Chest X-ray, AP view. Patient: 43 years old, sex M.
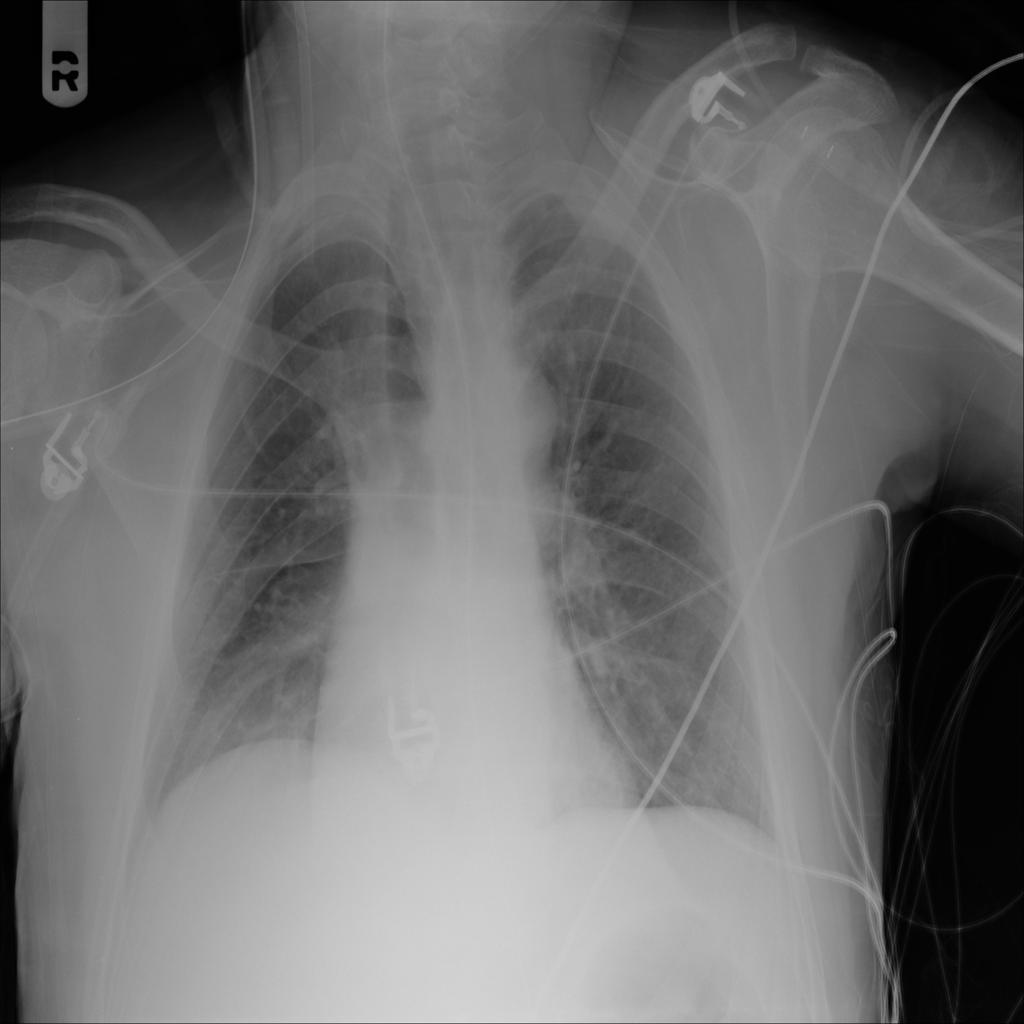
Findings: No Finding